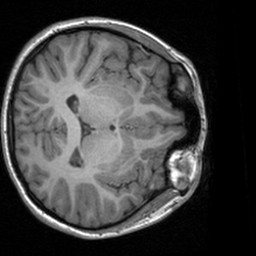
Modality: T1w
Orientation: axial
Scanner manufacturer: siemens
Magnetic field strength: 3 T
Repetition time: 1.9 s
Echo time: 0.00226 s